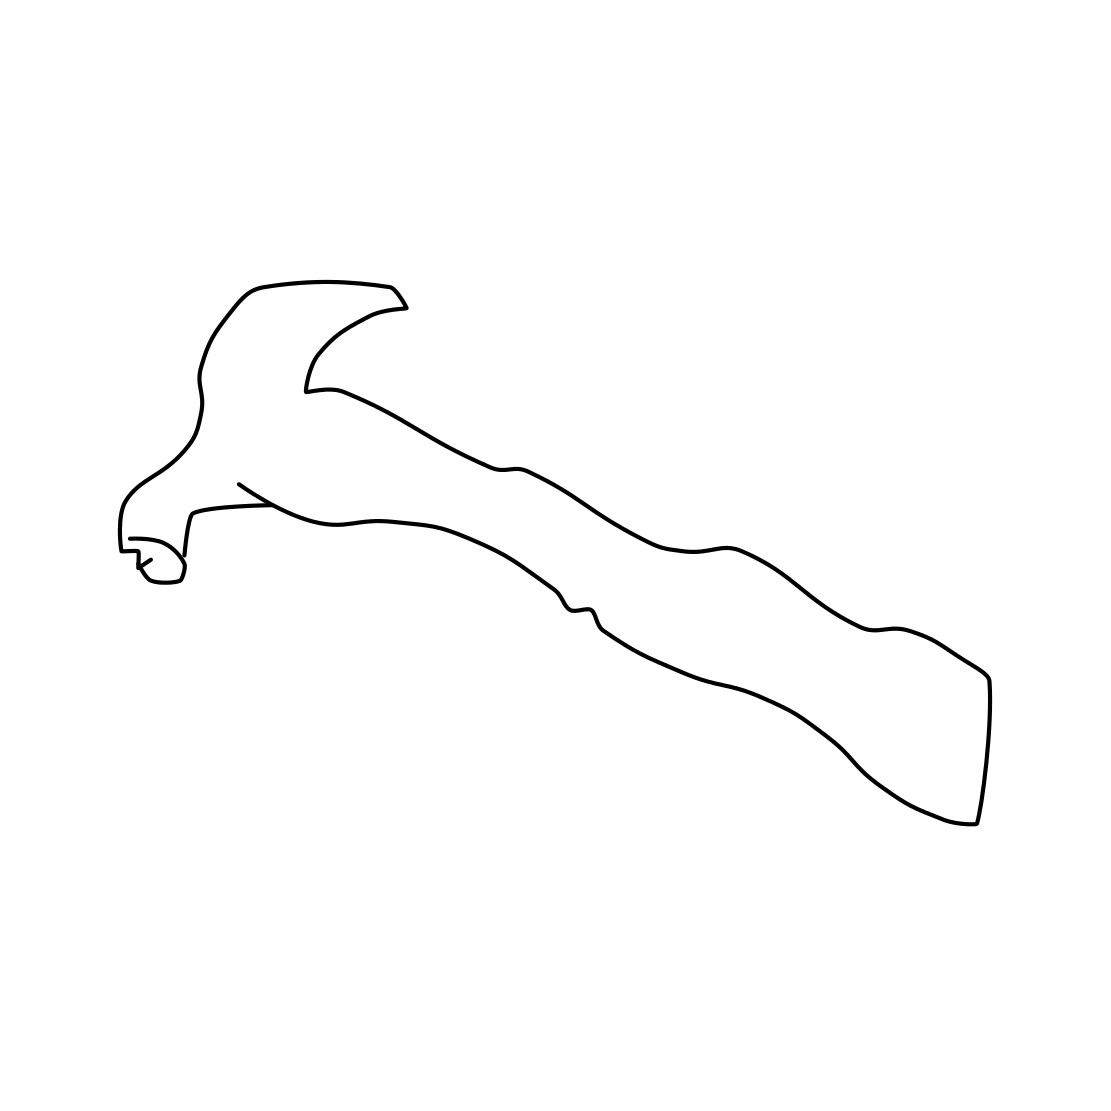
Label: hammer